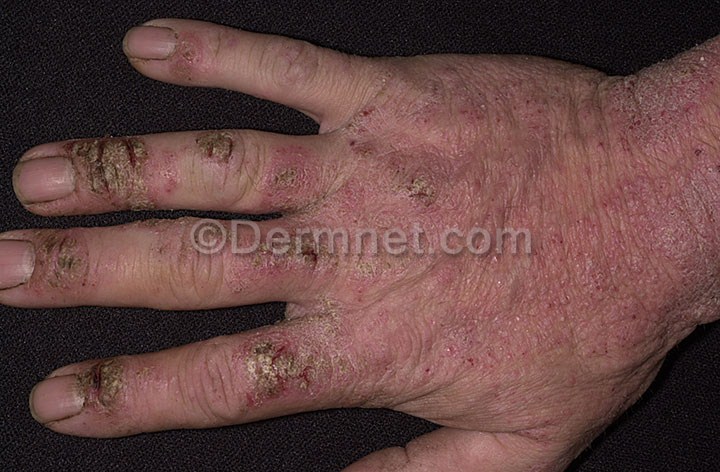
Disease: Eczema Photos